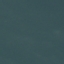
Land use / land cover: SeaLake